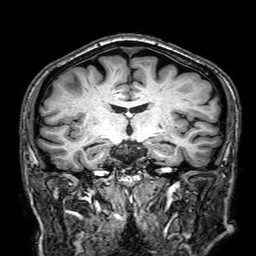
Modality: T1w
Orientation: sagittal
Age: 76
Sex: male
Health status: healthy
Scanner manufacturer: philips
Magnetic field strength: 3 T